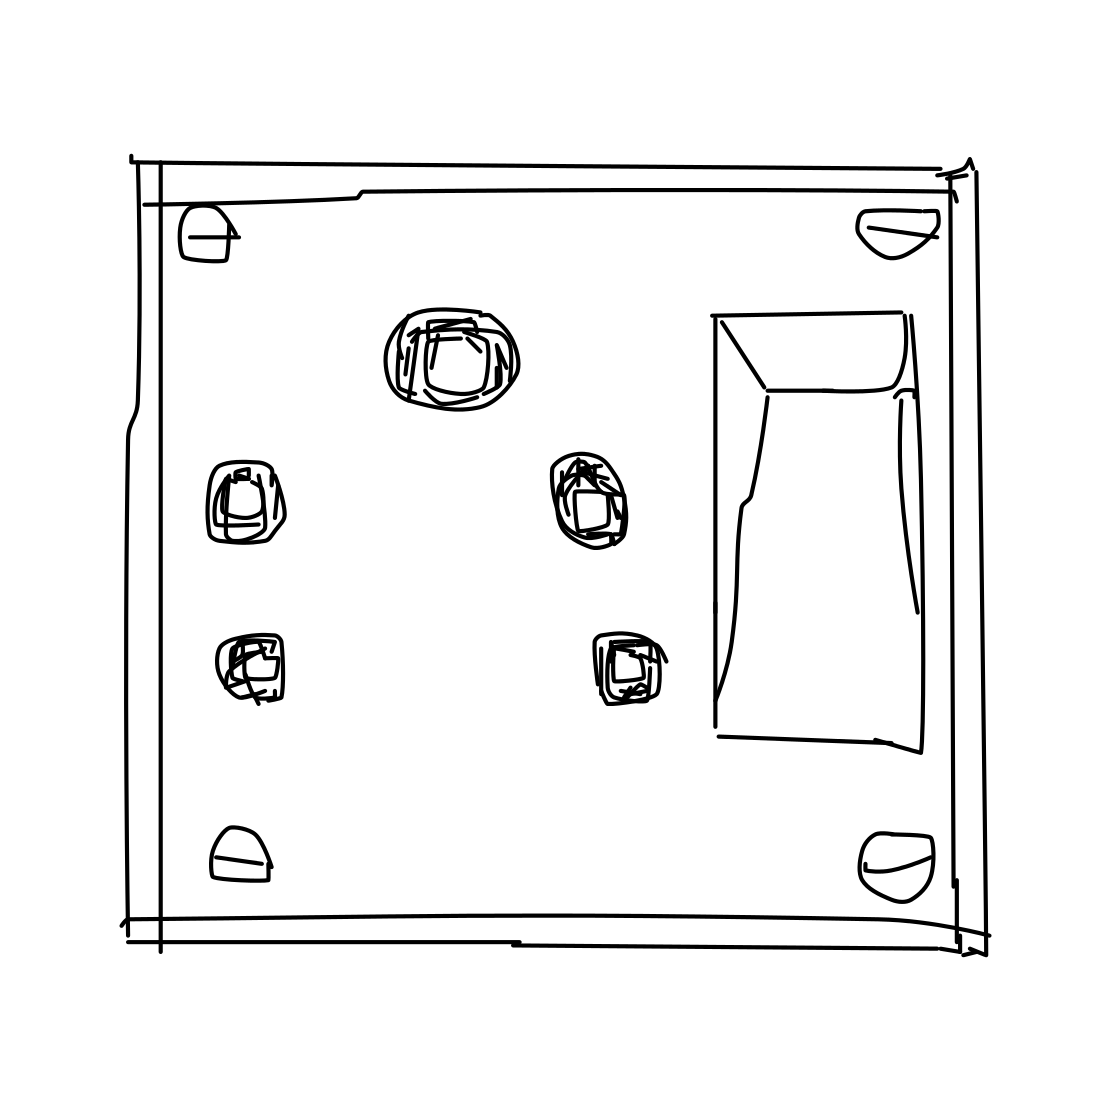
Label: power outlet